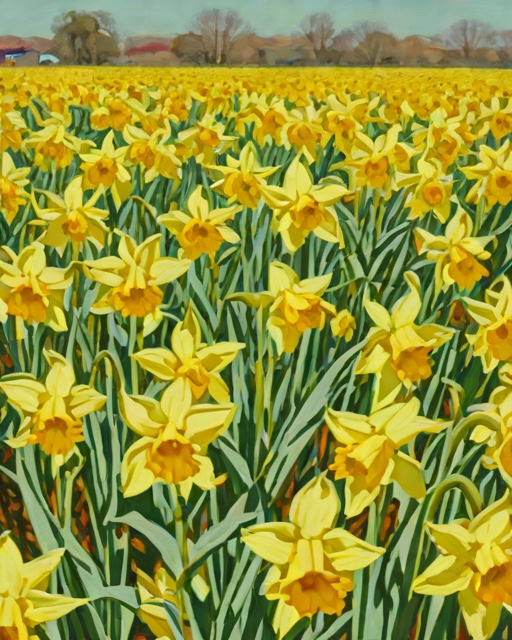
Category: Spring